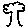
Label: tree